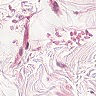
Metastatic tissue present: no